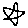
Label: star